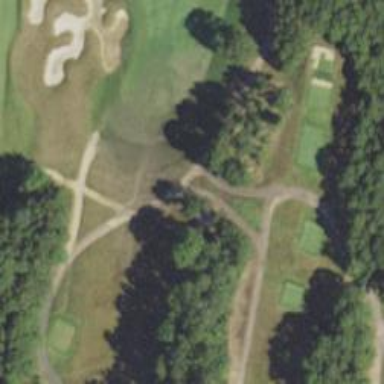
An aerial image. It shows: Path for golf carts.